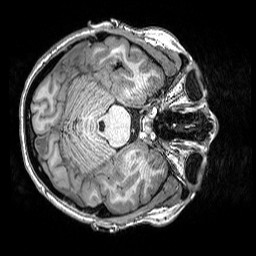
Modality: T1w
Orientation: axial
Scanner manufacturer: siemens
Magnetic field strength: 3 T
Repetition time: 2.5 s
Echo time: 0.00343 s